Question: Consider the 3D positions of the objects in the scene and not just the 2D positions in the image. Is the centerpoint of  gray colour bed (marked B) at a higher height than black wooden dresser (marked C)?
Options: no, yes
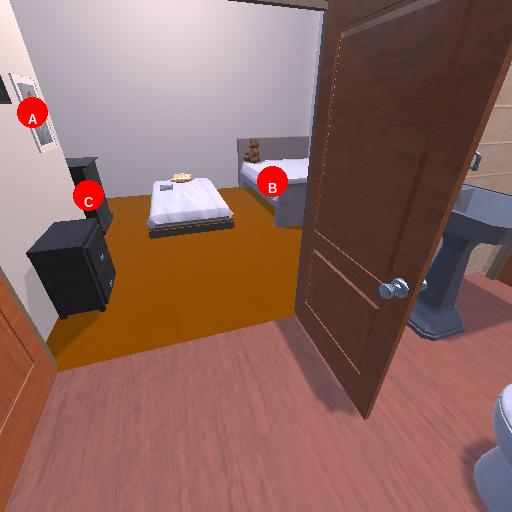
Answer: no